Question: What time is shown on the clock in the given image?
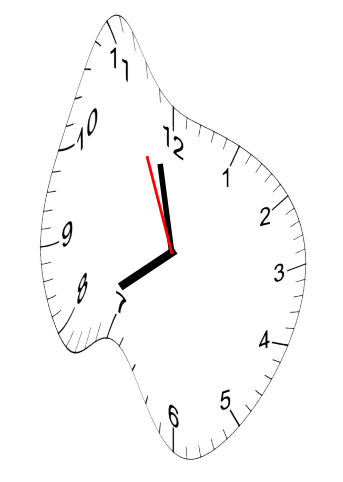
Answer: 07:57:56